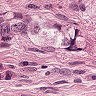
Metastatic tissue present: yes